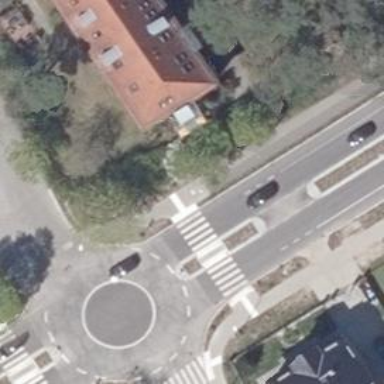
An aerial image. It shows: Marked crossing with pedestrian island. The crossing has visible markings.